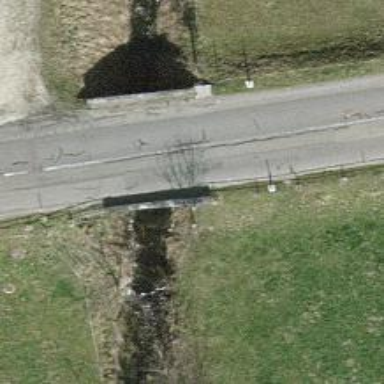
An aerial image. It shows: There is tunnel.